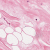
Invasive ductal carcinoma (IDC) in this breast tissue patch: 0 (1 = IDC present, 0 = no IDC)